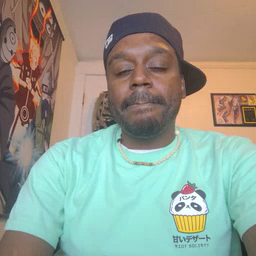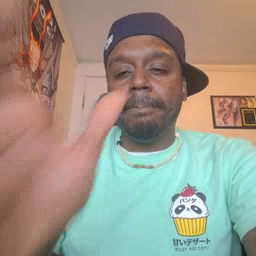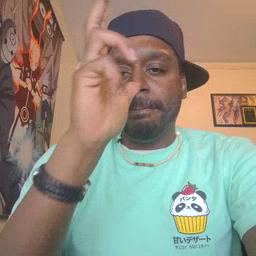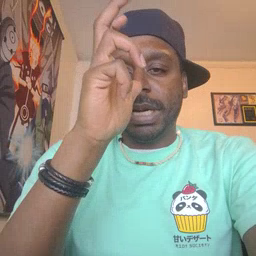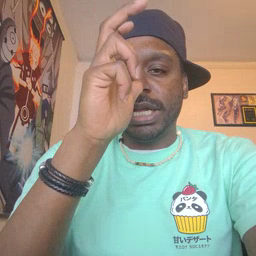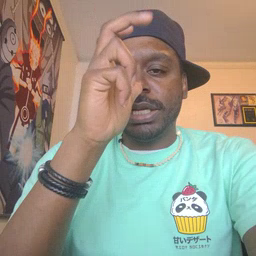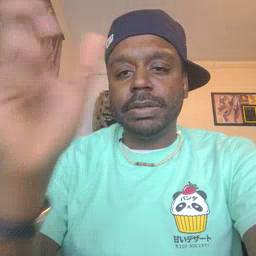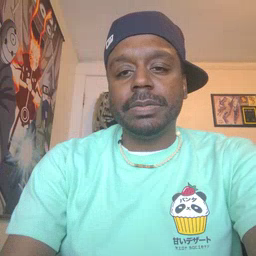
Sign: bug